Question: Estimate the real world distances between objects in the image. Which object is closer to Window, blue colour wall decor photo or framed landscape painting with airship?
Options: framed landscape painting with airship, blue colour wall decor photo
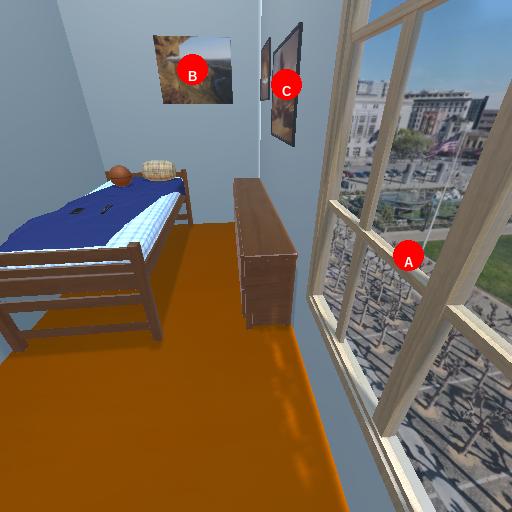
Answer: framed landscape painting with airship